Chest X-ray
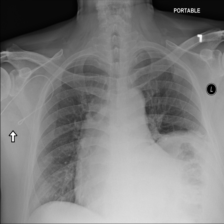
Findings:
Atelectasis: positive
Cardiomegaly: negative
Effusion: negative
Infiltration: negative
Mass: negative
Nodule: negative
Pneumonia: negative
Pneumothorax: negative
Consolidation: negative
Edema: negative
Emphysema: negative
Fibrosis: negative
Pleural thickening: negative
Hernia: negative